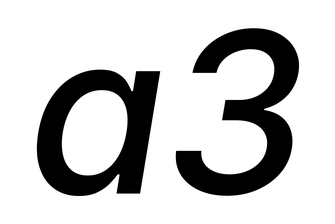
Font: Inter-Italic_Medium_Italic